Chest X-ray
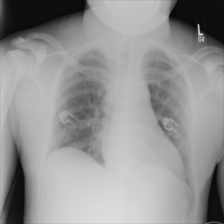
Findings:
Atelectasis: negative
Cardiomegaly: negative
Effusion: negative
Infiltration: negative
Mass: negative
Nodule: negative
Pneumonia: negative
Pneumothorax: negative
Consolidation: negative
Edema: negative
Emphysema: negative
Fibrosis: negative
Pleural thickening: negative
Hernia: negative